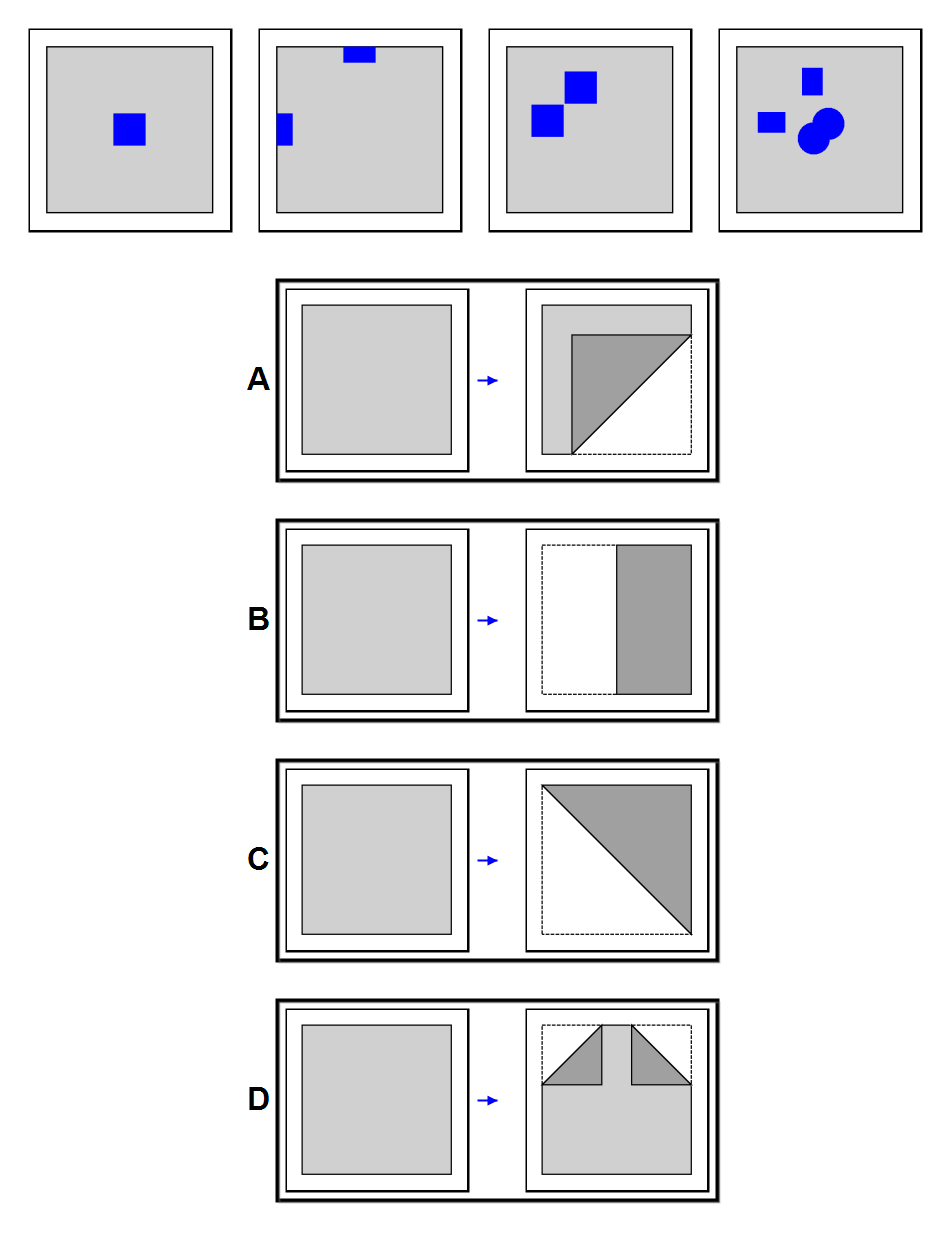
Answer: C